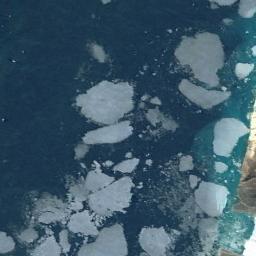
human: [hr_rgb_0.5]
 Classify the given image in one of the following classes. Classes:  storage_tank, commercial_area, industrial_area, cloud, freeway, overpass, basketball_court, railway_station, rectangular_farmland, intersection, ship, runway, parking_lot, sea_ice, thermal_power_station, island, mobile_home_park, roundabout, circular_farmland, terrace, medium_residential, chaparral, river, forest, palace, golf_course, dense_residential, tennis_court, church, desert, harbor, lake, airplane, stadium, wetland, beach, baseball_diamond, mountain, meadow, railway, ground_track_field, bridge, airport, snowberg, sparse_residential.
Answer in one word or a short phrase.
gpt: sea_ice